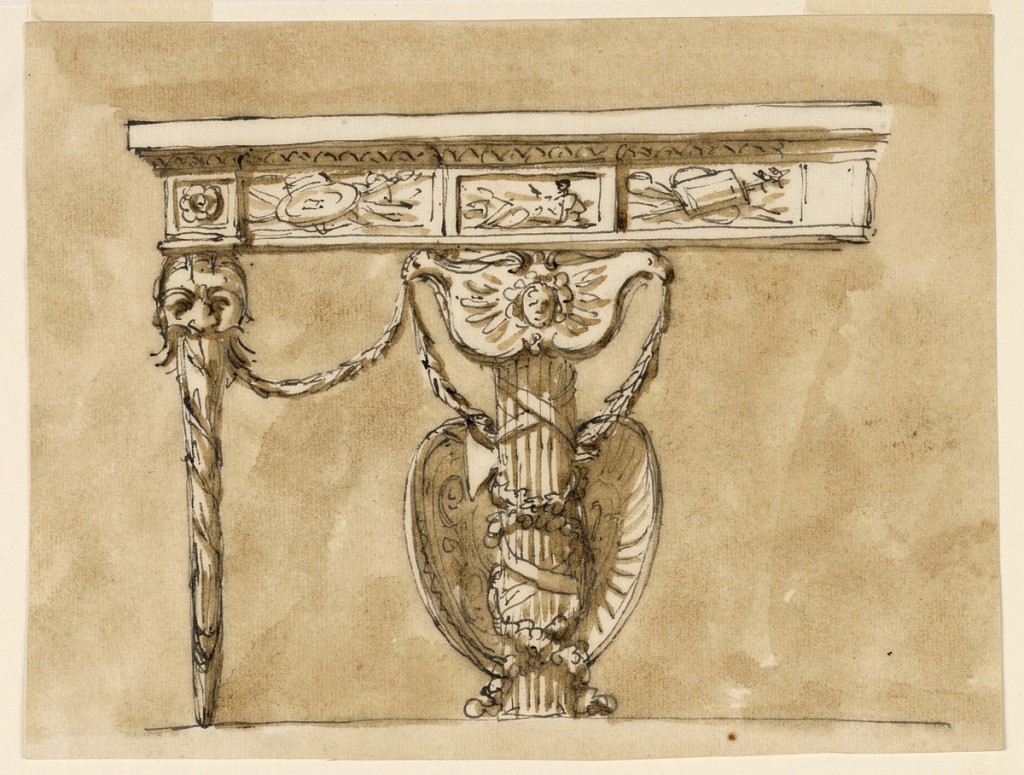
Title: Console table
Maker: Giuseppe Barberi, Italian, 1746–1809
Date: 1746–1809
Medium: Pen and brown ink, brush and brown wash on off-white laid paper
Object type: Drawing
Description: Design for a console table.